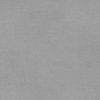
Label: dusty